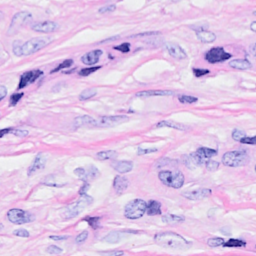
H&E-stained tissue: Breast